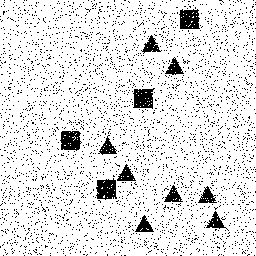
Squares: 4
Triangles: 8
Stars: 0
Total shapes: 12